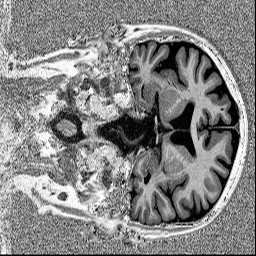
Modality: MP2RAGE
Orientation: coronal
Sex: male